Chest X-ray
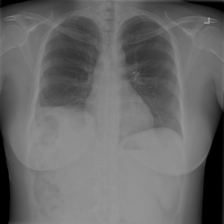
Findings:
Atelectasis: positive
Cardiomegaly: negative
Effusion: negative
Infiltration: positive
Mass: negative
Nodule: negative
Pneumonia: negative
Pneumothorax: negative
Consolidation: negative
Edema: negative
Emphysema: negative
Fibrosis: negative
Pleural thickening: negative
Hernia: negative